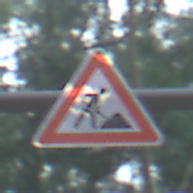
Verkehrszeichen: Arbeitsstelle
Umgebung: Outdoor, Nature
Tageszeit: SunriseSunset
Wetter: NotSpecified
Licht: Natural
Jahreszeit: Autumn
Kontrast: MediumContrast